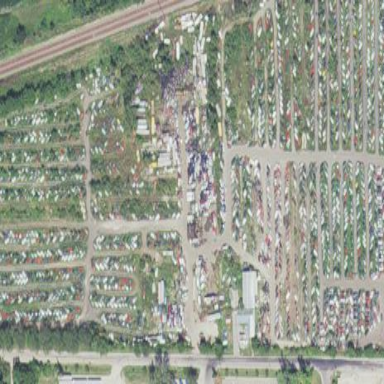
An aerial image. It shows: Industrial area designated as scrap yard.